This continuous-wavelet-transform scalogram was computed from a bearing vibration snapshot. What is the most likely bearing condition (normal, inner_race, outer_race, ball)?
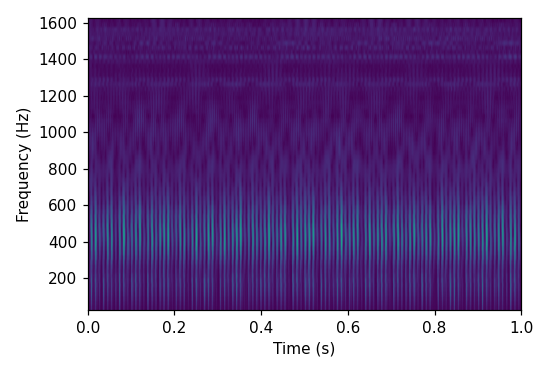
Answer: outer_race